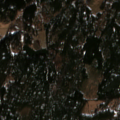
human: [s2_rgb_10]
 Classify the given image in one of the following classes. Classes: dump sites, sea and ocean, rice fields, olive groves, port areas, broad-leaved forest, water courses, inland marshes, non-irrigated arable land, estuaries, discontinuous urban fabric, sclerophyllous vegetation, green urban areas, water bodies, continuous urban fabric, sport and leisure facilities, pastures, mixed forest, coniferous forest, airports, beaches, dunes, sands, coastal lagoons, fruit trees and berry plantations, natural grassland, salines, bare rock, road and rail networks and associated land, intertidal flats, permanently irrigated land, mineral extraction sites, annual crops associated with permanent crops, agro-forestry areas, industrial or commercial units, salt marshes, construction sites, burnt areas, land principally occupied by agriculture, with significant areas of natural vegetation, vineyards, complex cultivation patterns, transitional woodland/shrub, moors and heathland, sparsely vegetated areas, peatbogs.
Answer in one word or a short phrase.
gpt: coniferous forest, mixed forest